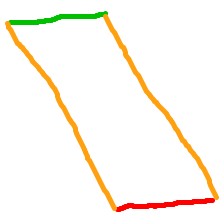
Shape: parallelogram